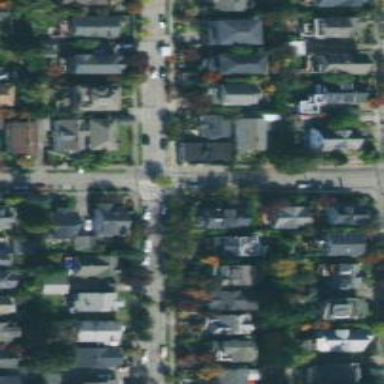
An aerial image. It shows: Residential road with separate sidewalk.